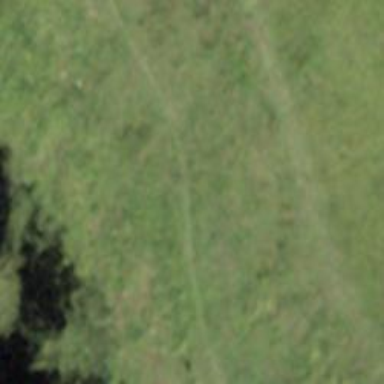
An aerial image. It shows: Path with earth surface.